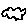
Label: cloud